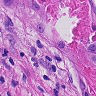
Metastatic tissue present: yes